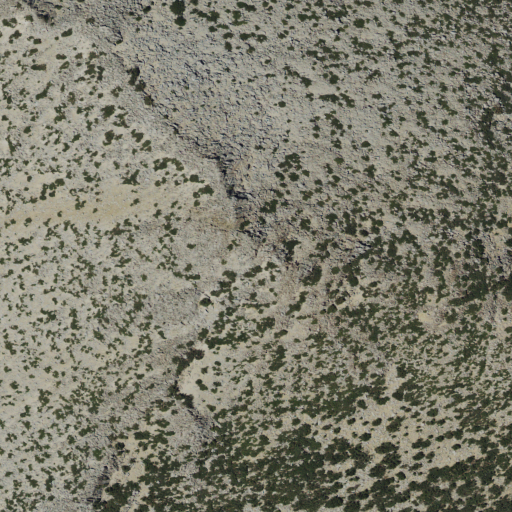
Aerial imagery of mountain in California named Round Valley Peak containing shrub, barren land, and evergreen forest